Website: apple
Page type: cart
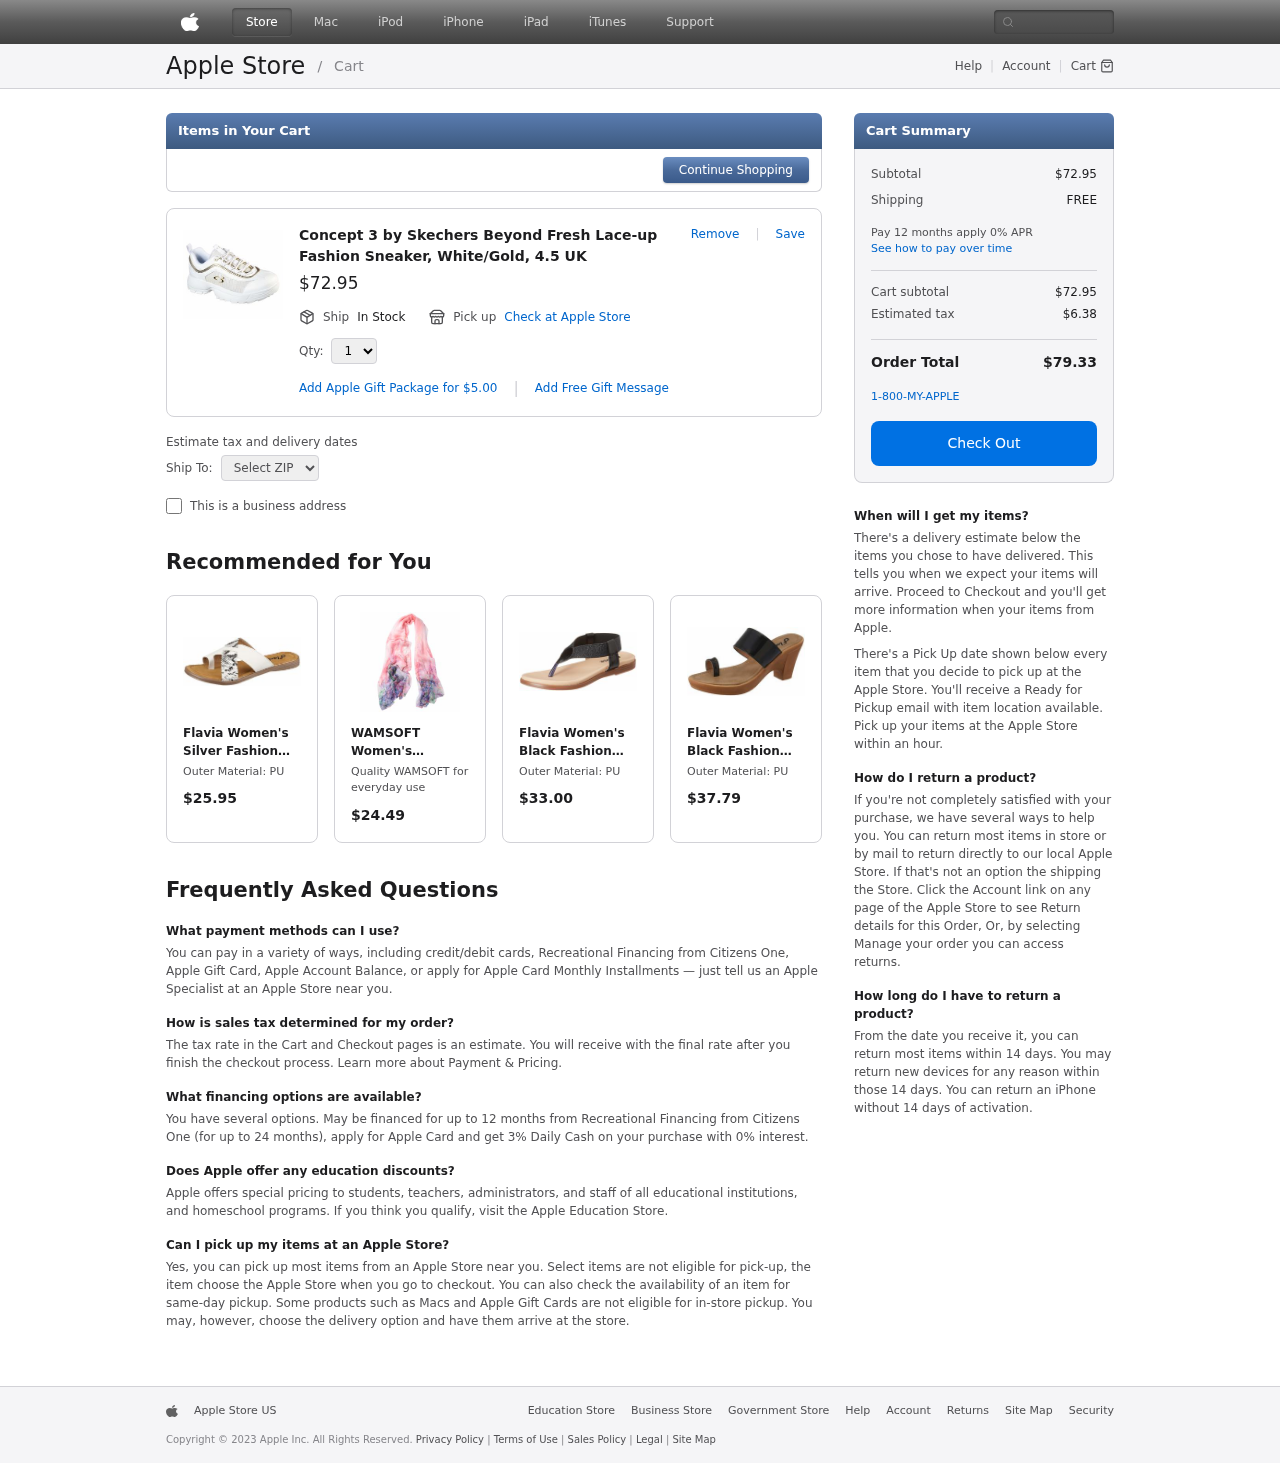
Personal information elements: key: PII_POSTCODE
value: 80271
Product elements: key: PRODUCT1_NAME
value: Concept 3 by Skechers Beyond Fresh Lace-up Fashion Sneaker, White/Gold, 4.5 UK
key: PRODUCT1_PRICE
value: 72.95
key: PRODUCT1_QUANTITY
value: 1
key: PRODUCT2_DESC
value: Outer Material: PU
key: PRODUCT2_NAME
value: Flavia Women's Silver Fashion Slippers-9 UK (41 EU) (10 US) (FL/225/SLV)
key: PRODUCT2_PRICE
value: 25.95
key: PRODUCT3_DESC
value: Quality WAMSOFT for everyday use
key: PRODUCT3_NAME
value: WAMSOFT Women's Summer Chiffon Scarf Fashion Large Sheer Floral Scarves Shawls Air-conditioned Pashm
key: PRODUCT3_PRICE
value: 24.49
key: PRODUCT4_DESC
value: Outer Material: PU
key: PRODUCT4_NAME
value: Flavia Women's Black Fashion Sandals-7 UK (39 EU) (8 US) (FL155/BLK)
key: PRODUCT4_PRICE
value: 33
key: PRODUCT5_DESC
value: Outer Material: PU
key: PRODUCT5_NAME
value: Flavia Women's Black Fashion Slippers-9 UK (41 EU) (10 US) (FL/239/BLK)
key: PRODUCT5_PRICE
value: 37.79
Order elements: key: ORDER_SUBTOTAL
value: $72.95
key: ORDER_SHIPPING_COST
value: FREE
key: ORDER_SUBTOTAL2
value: $72.95
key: ORDER_TAX
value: $6.38
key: ORDER_TOTAL
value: $79.33